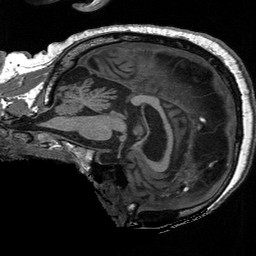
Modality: T1w
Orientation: sagittal
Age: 74
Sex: male